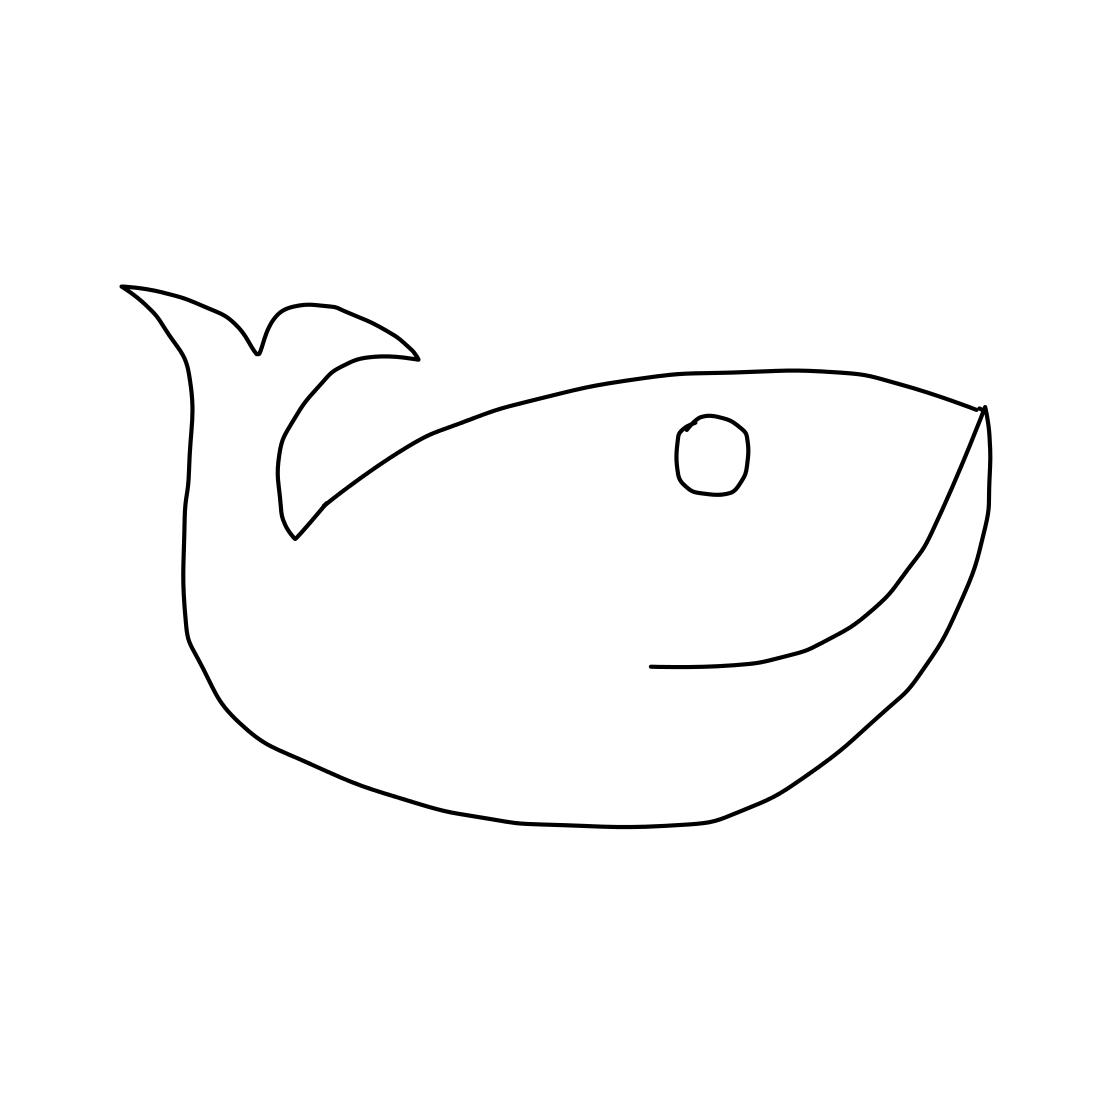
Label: fish